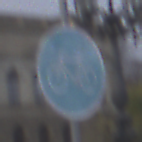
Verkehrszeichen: Radweg
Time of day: MorningAfternoon
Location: Outdoor (Urban)
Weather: PartlyCloudy
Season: NotSpecified
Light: Natural